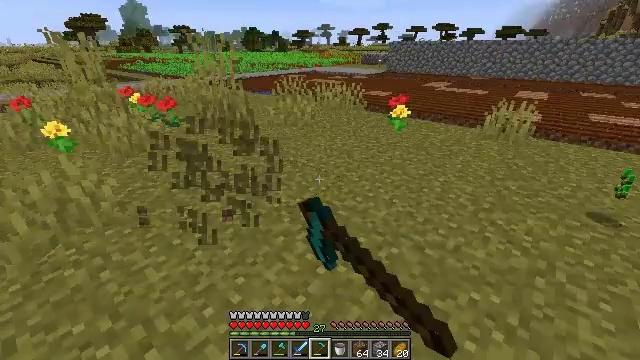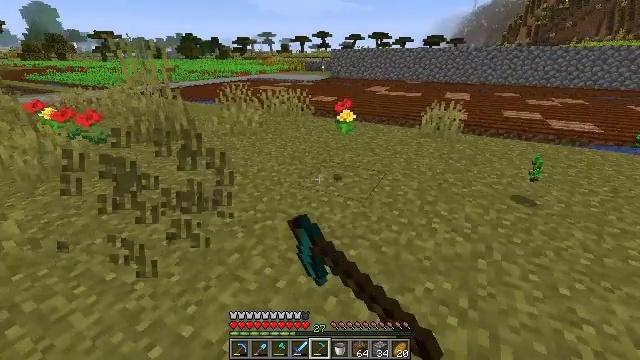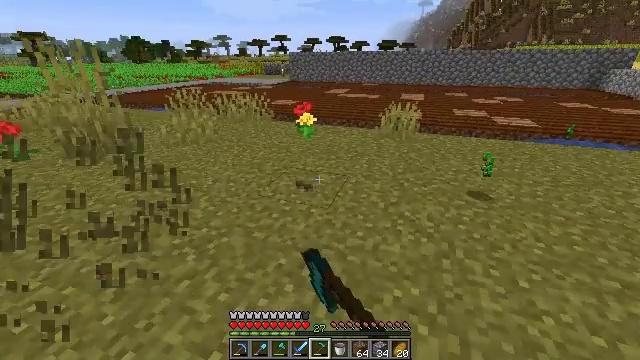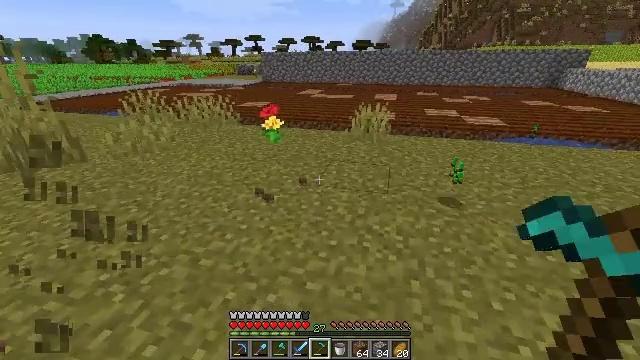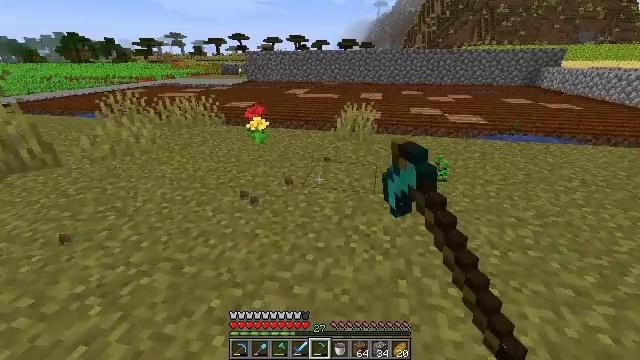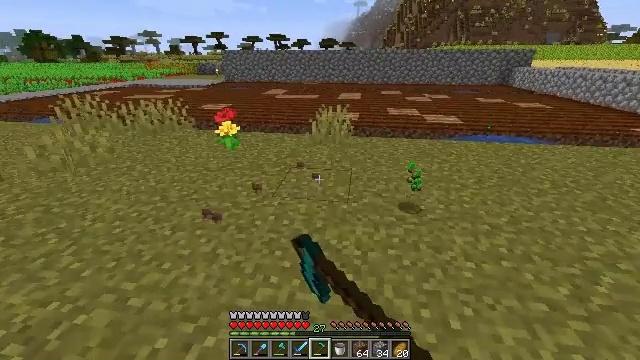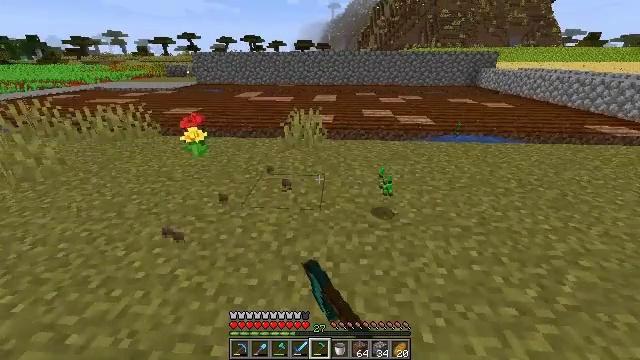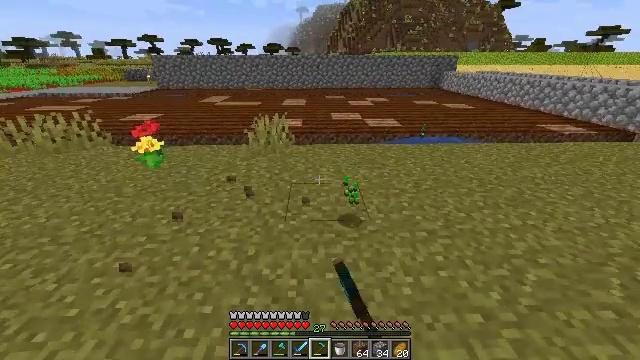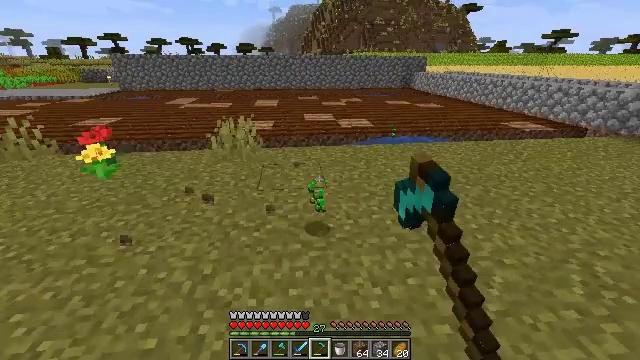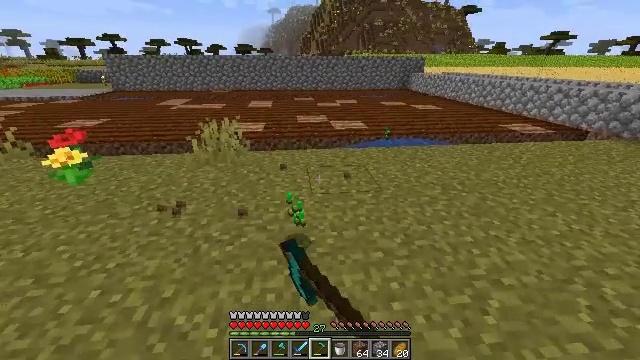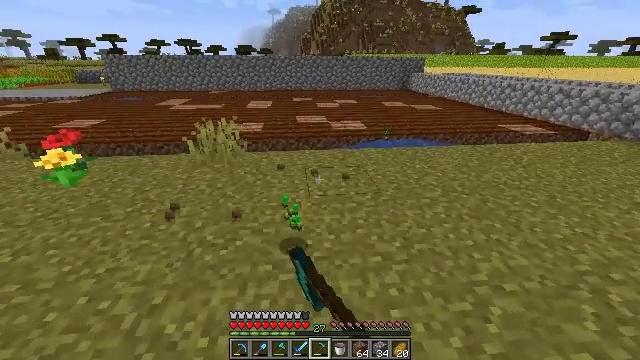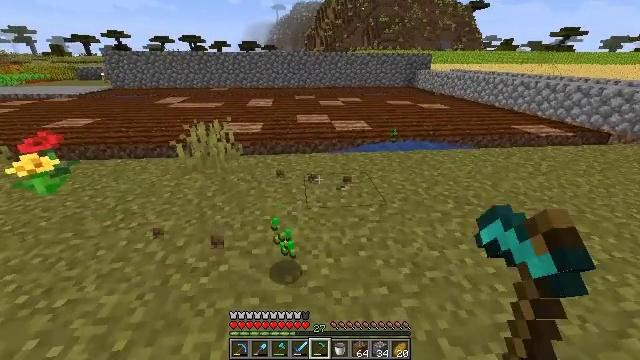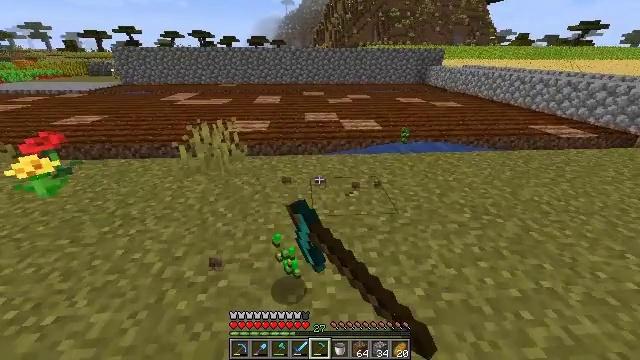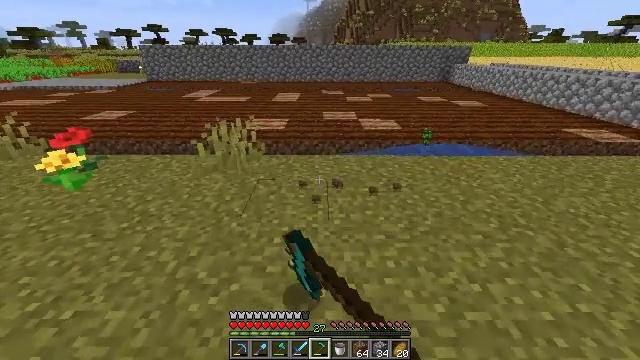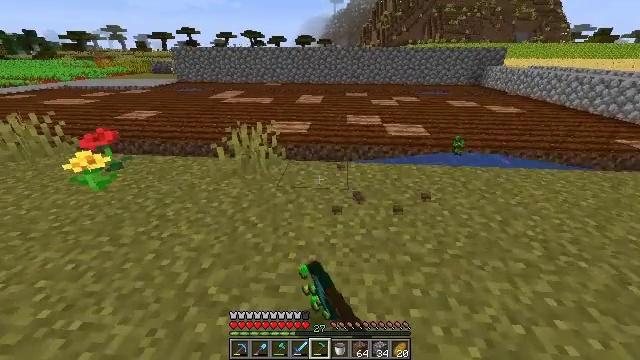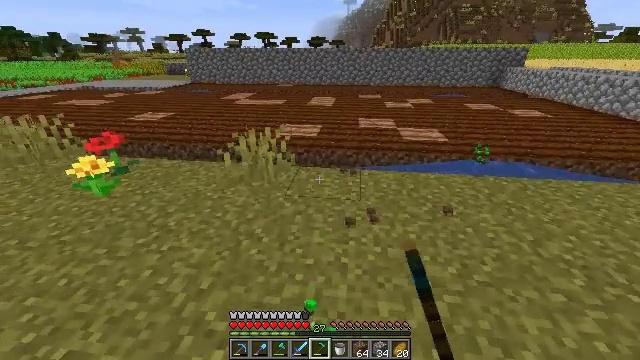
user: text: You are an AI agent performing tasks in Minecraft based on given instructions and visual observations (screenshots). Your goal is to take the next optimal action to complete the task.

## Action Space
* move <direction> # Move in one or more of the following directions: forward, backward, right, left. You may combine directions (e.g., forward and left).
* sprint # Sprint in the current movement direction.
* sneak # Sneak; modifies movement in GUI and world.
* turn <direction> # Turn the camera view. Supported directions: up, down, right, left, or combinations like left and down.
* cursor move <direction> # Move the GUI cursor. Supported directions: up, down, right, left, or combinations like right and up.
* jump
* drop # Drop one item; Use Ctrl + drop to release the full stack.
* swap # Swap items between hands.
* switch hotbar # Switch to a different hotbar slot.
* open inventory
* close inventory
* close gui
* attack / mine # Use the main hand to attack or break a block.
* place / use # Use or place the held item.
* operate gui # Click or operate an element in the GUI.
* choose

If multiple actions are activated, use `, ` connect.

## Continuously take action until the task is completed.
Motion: motion action
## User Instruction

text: Break the grass block.
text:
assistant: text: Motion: move forward and move right, turn right and up, attack / mine
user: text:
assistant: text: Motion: move forward and move right, turn right, attack / mine
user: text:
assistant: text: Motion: move forward and move right, turn right, attack / mine
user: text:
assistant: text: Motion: move forward and move right, turn right, attack / mine
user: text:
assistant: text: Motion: move forward and move right, turn right, attack / mine
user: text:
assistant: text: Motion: move forward and move right, turn right, attack / mine
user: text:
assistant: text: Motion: move forward and move right, turn right, attack / mine
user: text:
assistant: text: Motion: move forward and move right, turn right, attack / mine
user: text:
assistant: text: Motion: move forward, attack / mine
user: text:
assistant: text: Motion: move forward, attack / mine
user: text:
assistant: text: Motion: move forward, attack / mine
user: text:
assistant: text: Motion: move forward, turn left, attack / mine
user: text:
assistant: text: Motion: move forward, turn left, attack / mine
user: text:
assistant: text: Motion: move forward, turn left, attack / mine
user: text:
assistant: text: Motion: move forward, turn left, attack / mine
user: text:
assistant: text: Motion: move forward, attack / mine
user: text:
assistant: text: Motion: move forward, attack / mine
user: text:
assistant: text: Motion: move forward, attack / mine
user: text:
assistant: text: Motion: move forward, turn left and down, attack / mine
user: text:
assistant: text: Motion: move forward, turn left and down, attack / mine
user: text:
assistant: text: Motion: move forward, turn left, attack / mine
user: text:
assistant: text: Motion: move forward and move left, turn left, attack / mine
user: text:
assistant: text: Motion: move forward and move left, turn left, attack / mine
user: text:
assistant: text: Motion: move forward and move left, turn left and up, attack / mine
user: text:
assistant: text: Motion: attack / mine